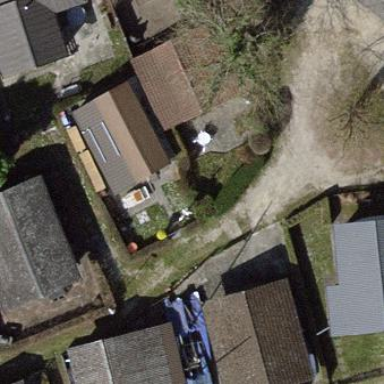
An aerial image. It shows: Bungalow.